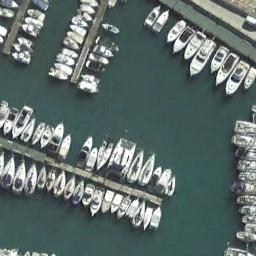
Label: harbor